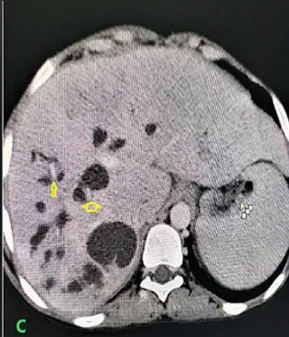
Contract CT scan in coronal views ; contract CT scan in axial views.
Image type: radiology (ct)